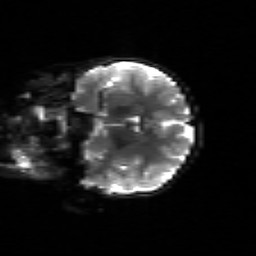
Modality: sbref
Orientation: coronal
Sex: female
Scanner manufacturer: siemens
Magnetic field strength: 3 T
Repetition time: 5 s
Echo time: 0.071 s